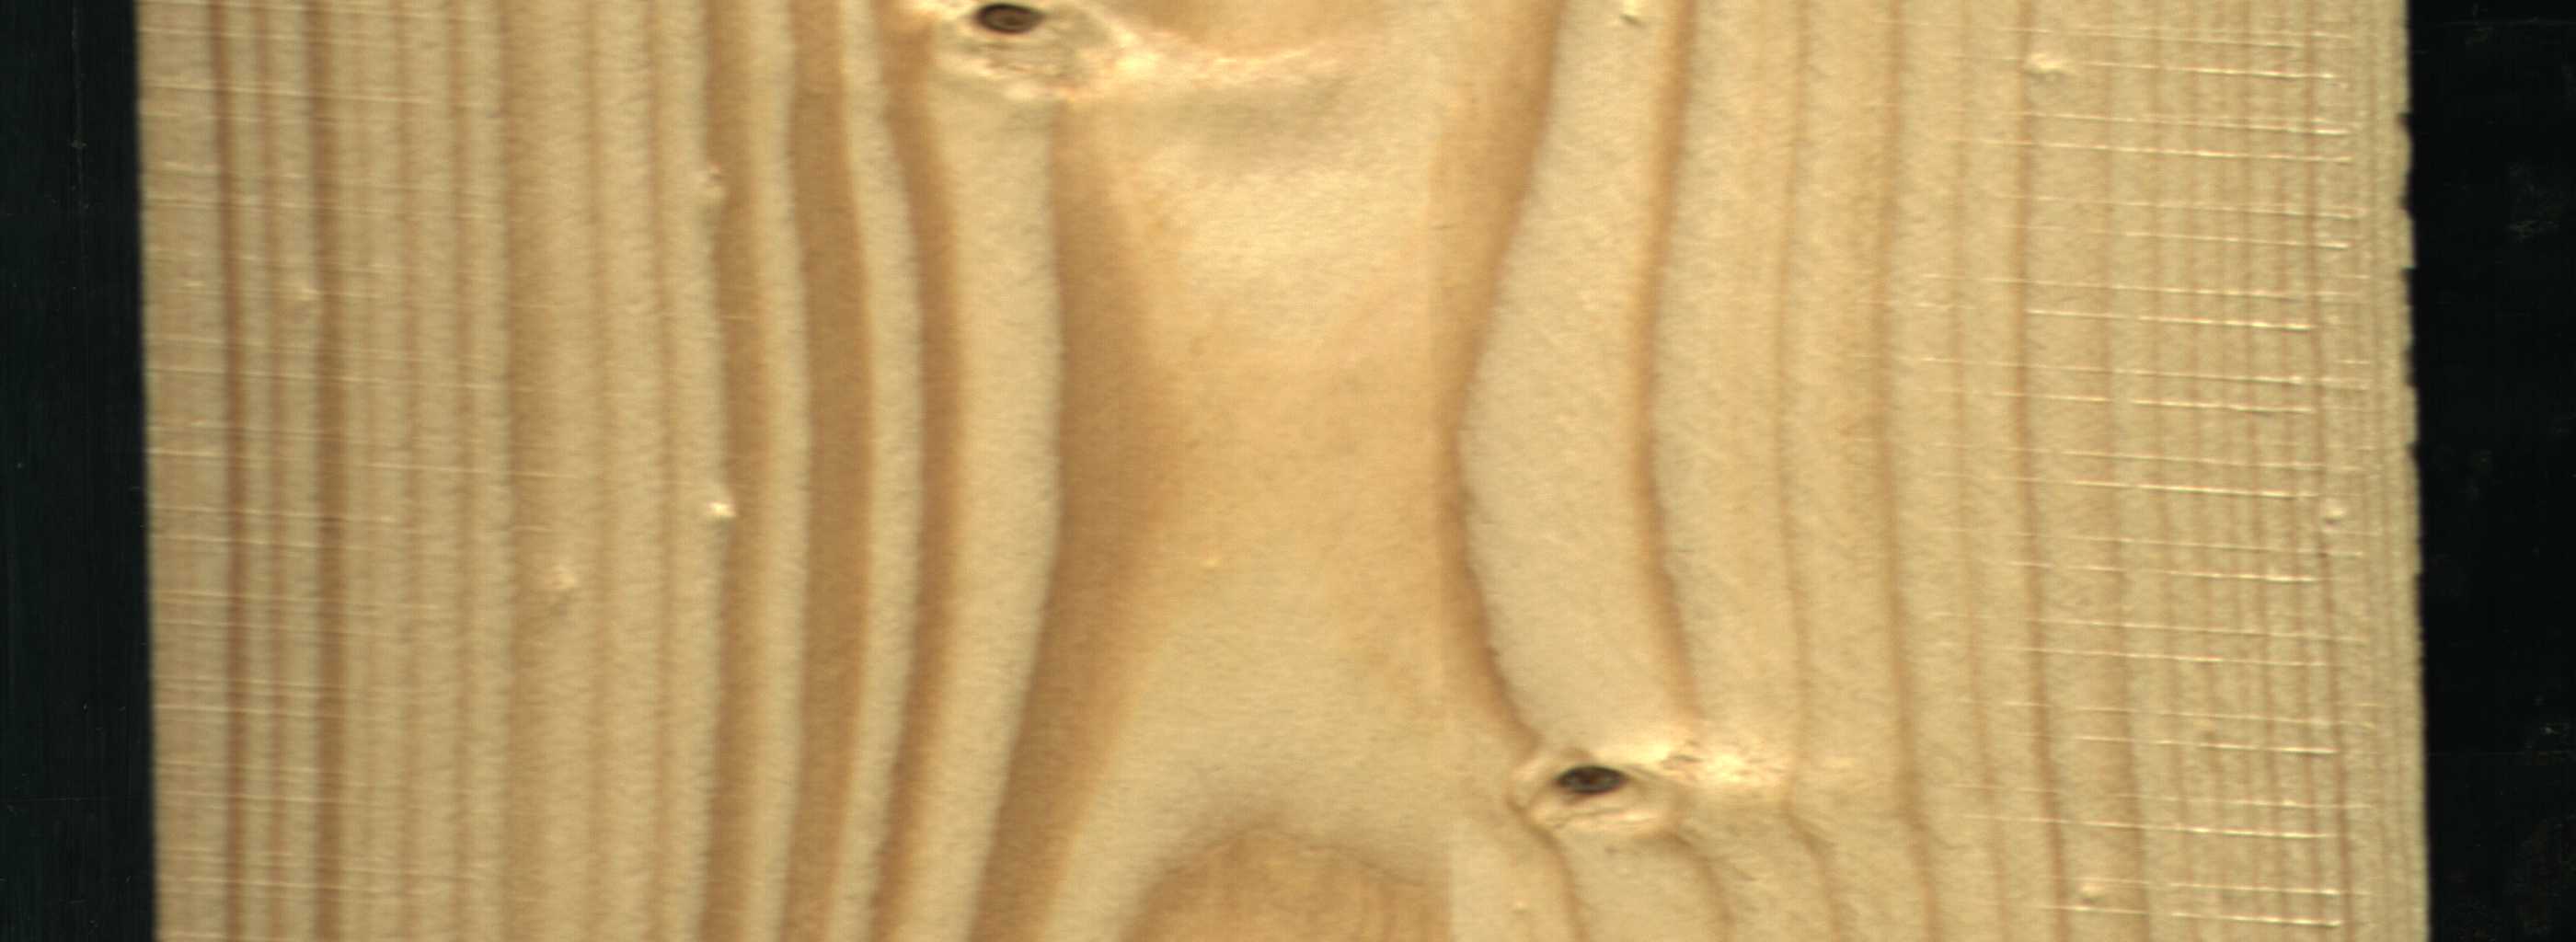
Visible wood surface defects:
Dead_Knot
Live_Knot